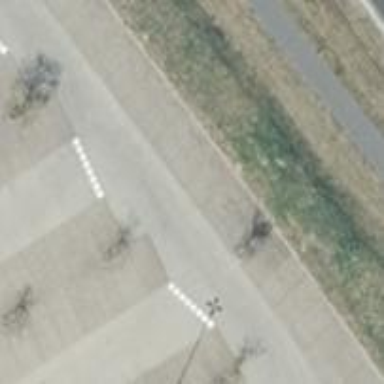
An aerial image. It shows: Parking aisle designated as service road.